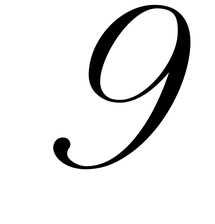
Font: PinyonScript-Regular